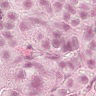
Metastatic tissue present: yes